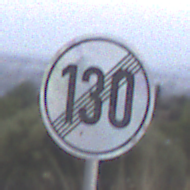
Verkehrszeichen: EndeGeschwindigkeit130
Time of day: SunriseSunset
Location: Outdoor (Suburban)
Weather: Clear
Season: NotSpecified
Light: Natural